Question: Count the number of objects in the diagram.
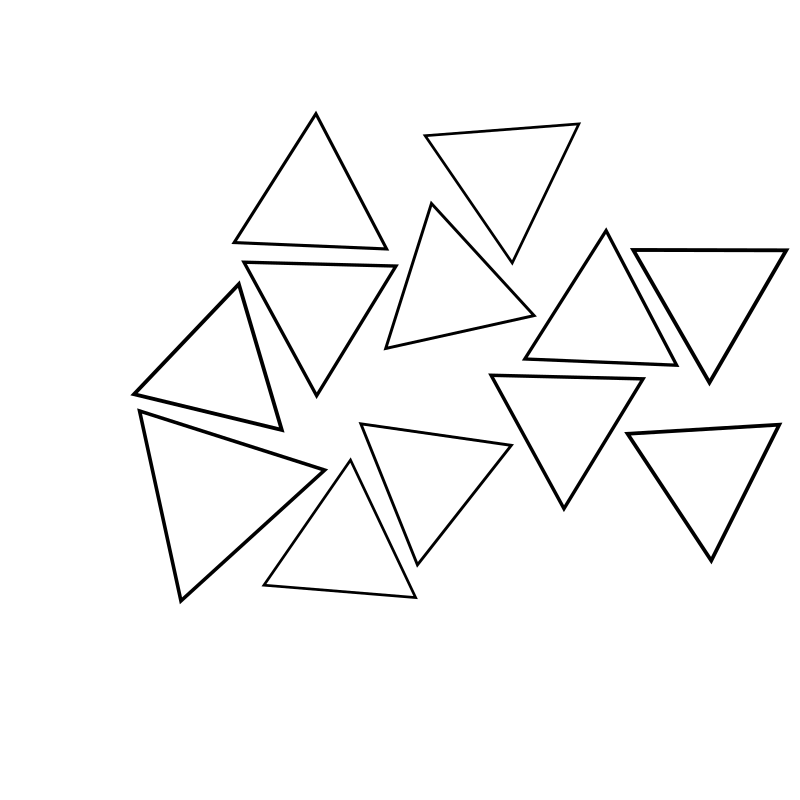
Answer: 12